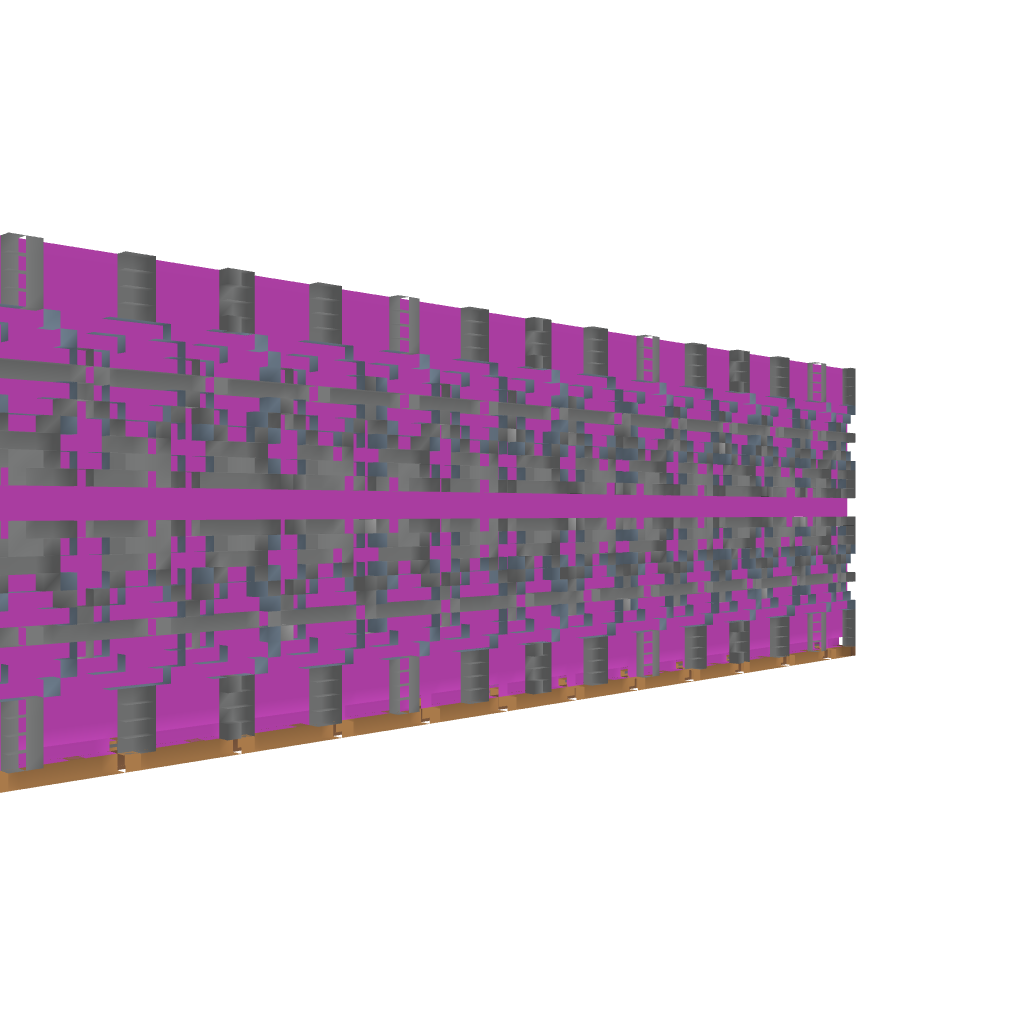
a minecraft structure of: The wall...